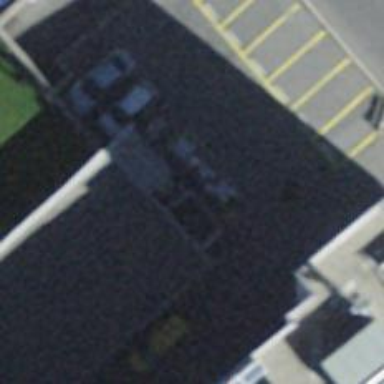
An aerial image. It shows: Fast food establishment.